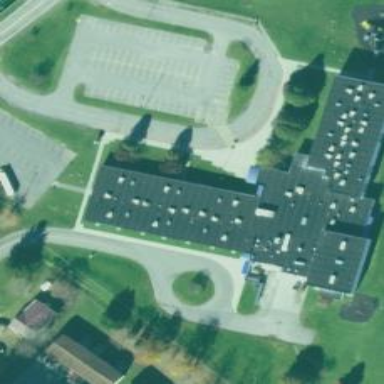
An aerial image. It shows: School building.